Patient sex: M
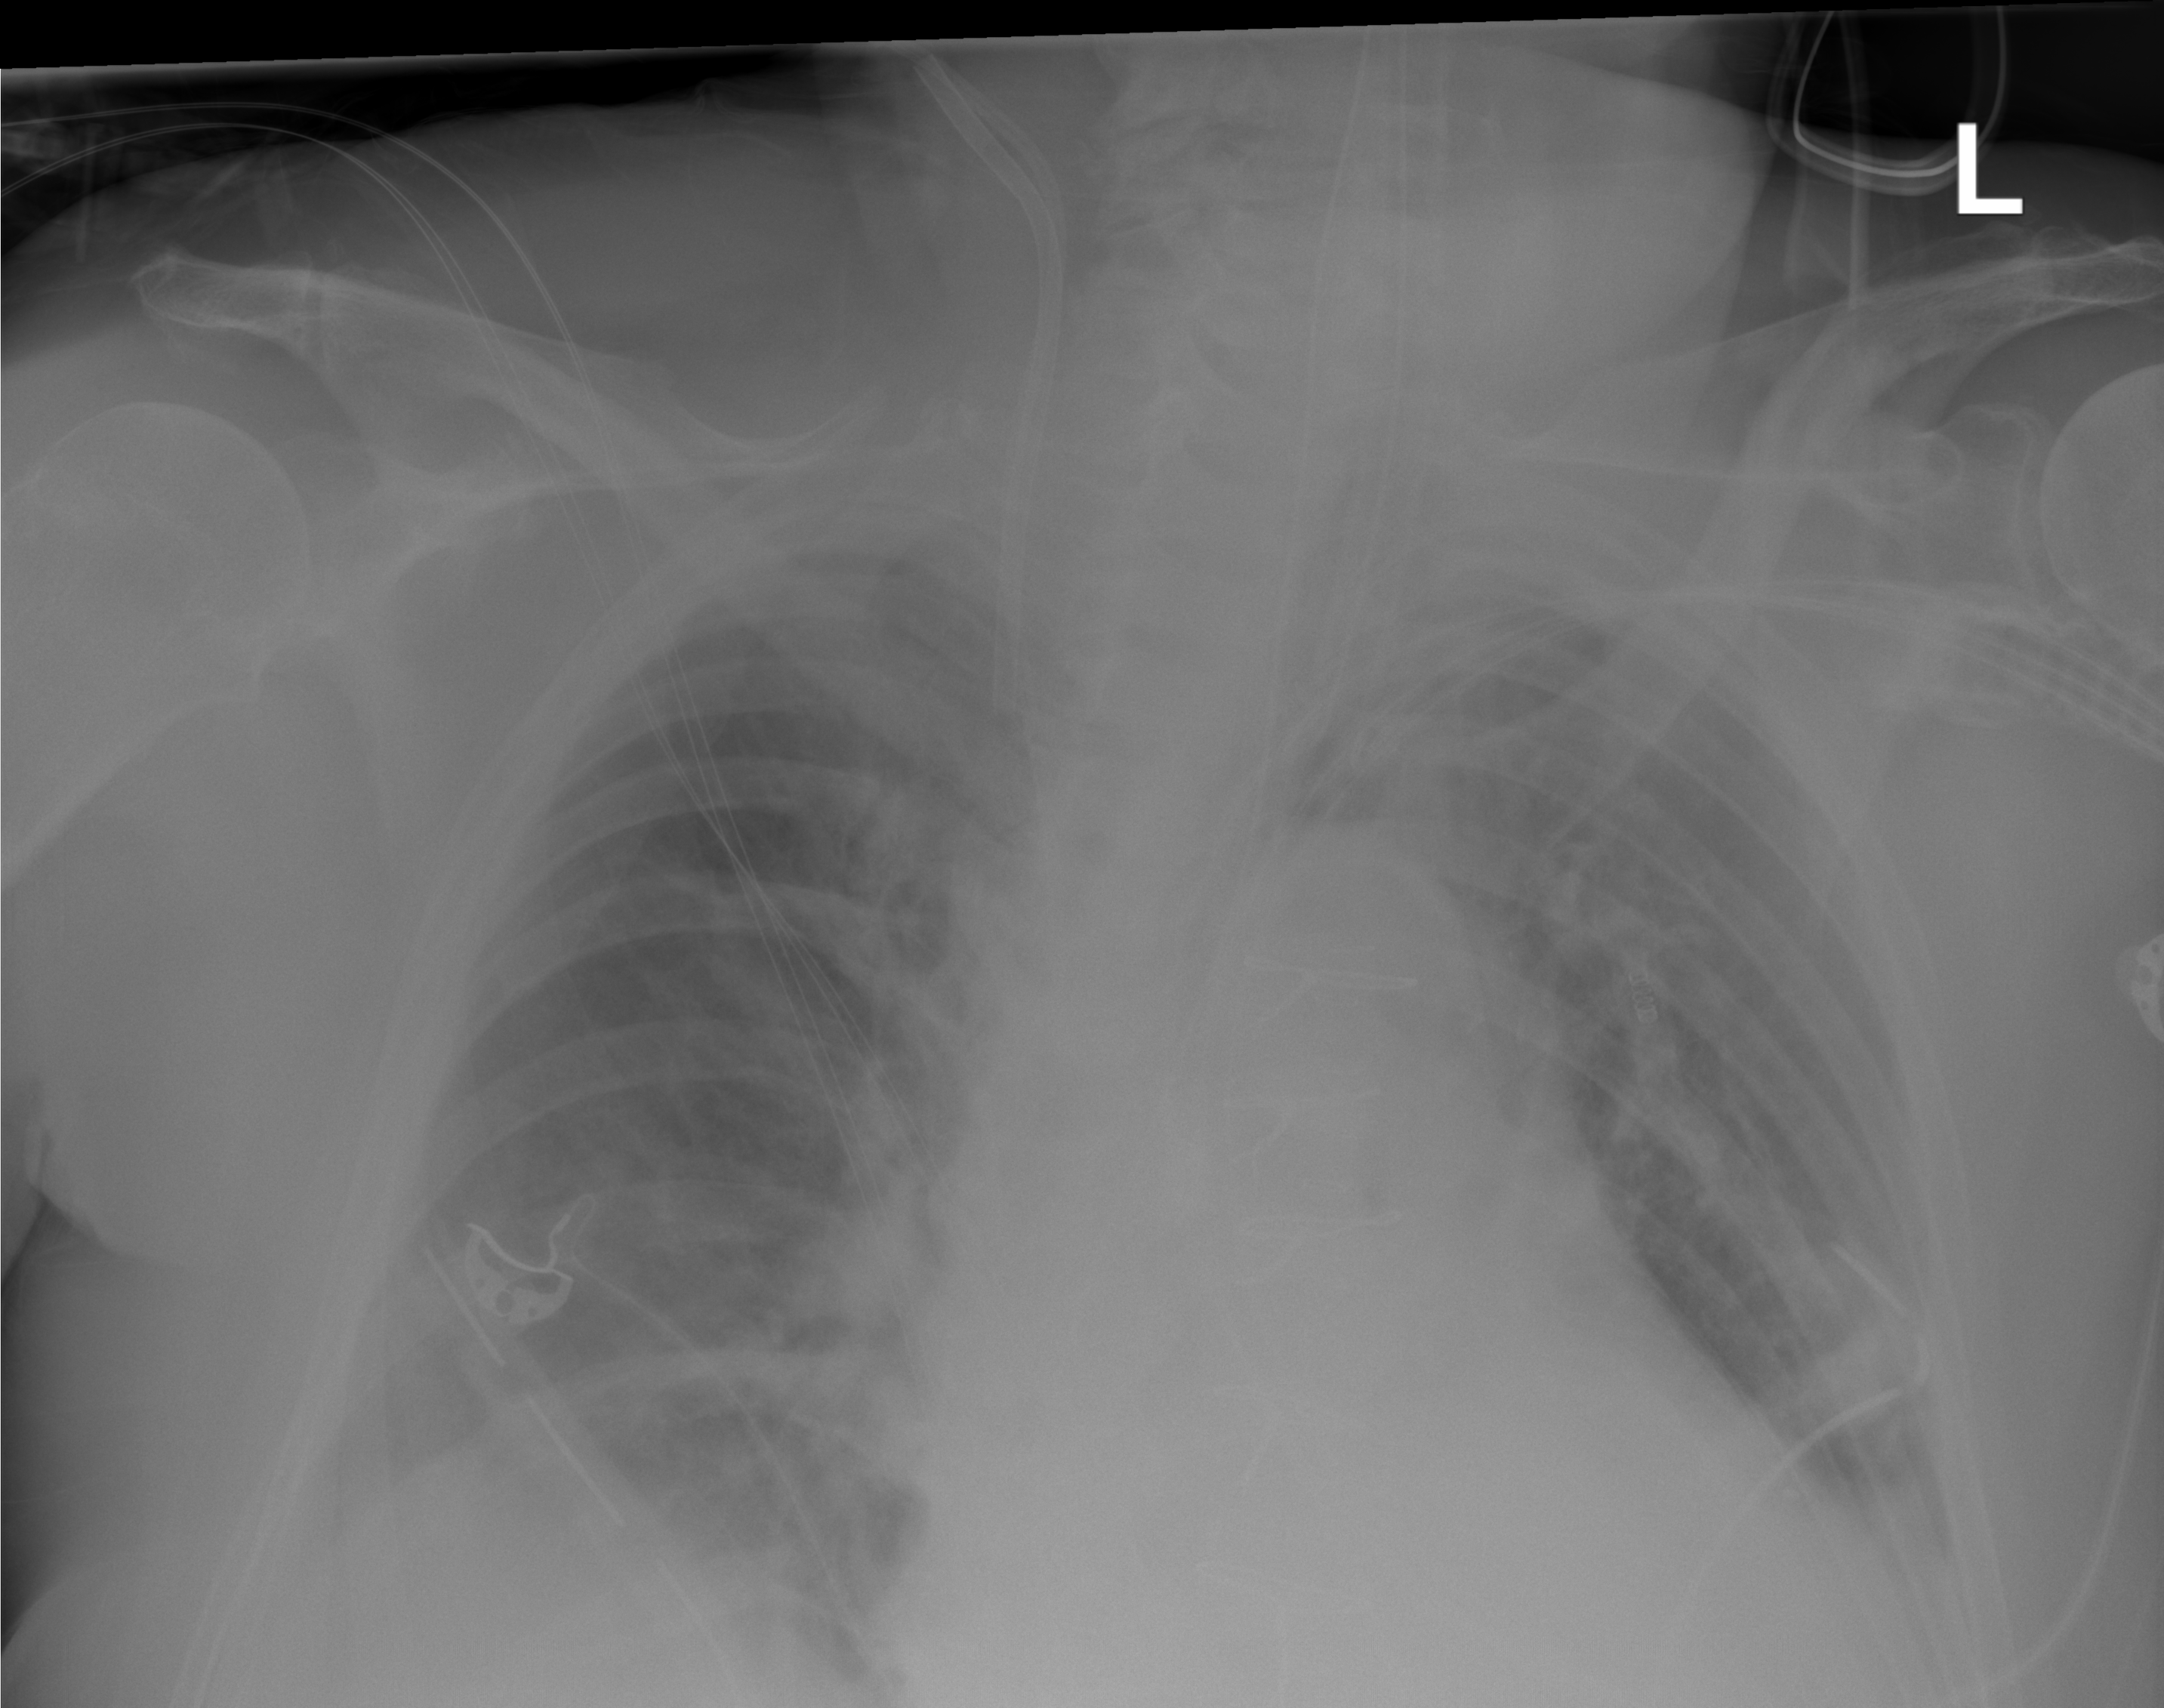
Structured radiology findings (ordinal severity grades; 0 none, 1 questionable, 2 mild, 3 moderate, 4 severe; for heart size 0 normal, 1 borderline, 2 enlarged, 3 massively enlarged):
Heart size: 2
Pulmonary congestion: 1
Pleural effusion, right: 2
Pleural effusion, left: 2
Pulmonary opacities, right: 0
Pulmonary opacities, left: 0
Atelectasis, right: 2
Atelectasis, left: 0